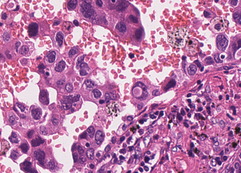
Tumor epithelial tissue: yes
Tumor-associated stroma tissue: yes
Normal tissue: no